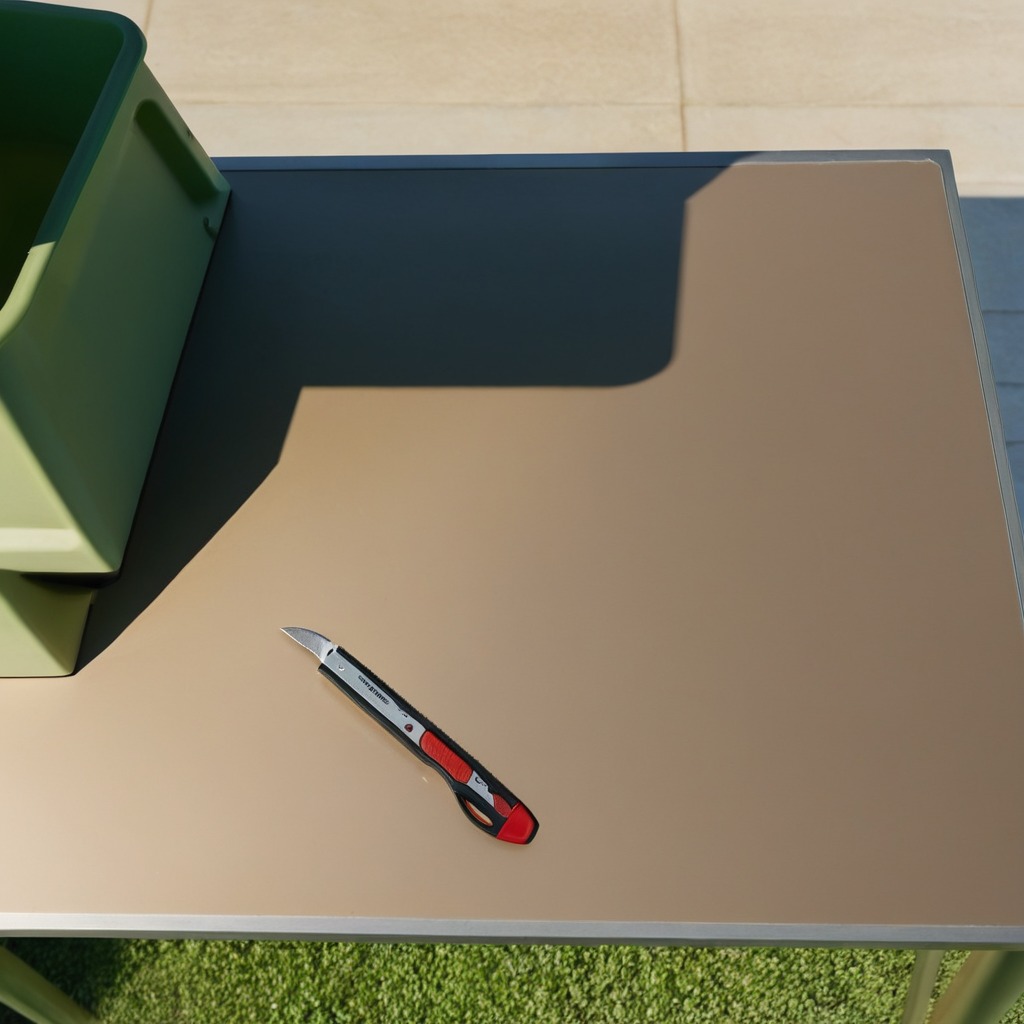
A utility knife lying on the textured surface of the utility table.